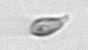
Label: Cryptophyta